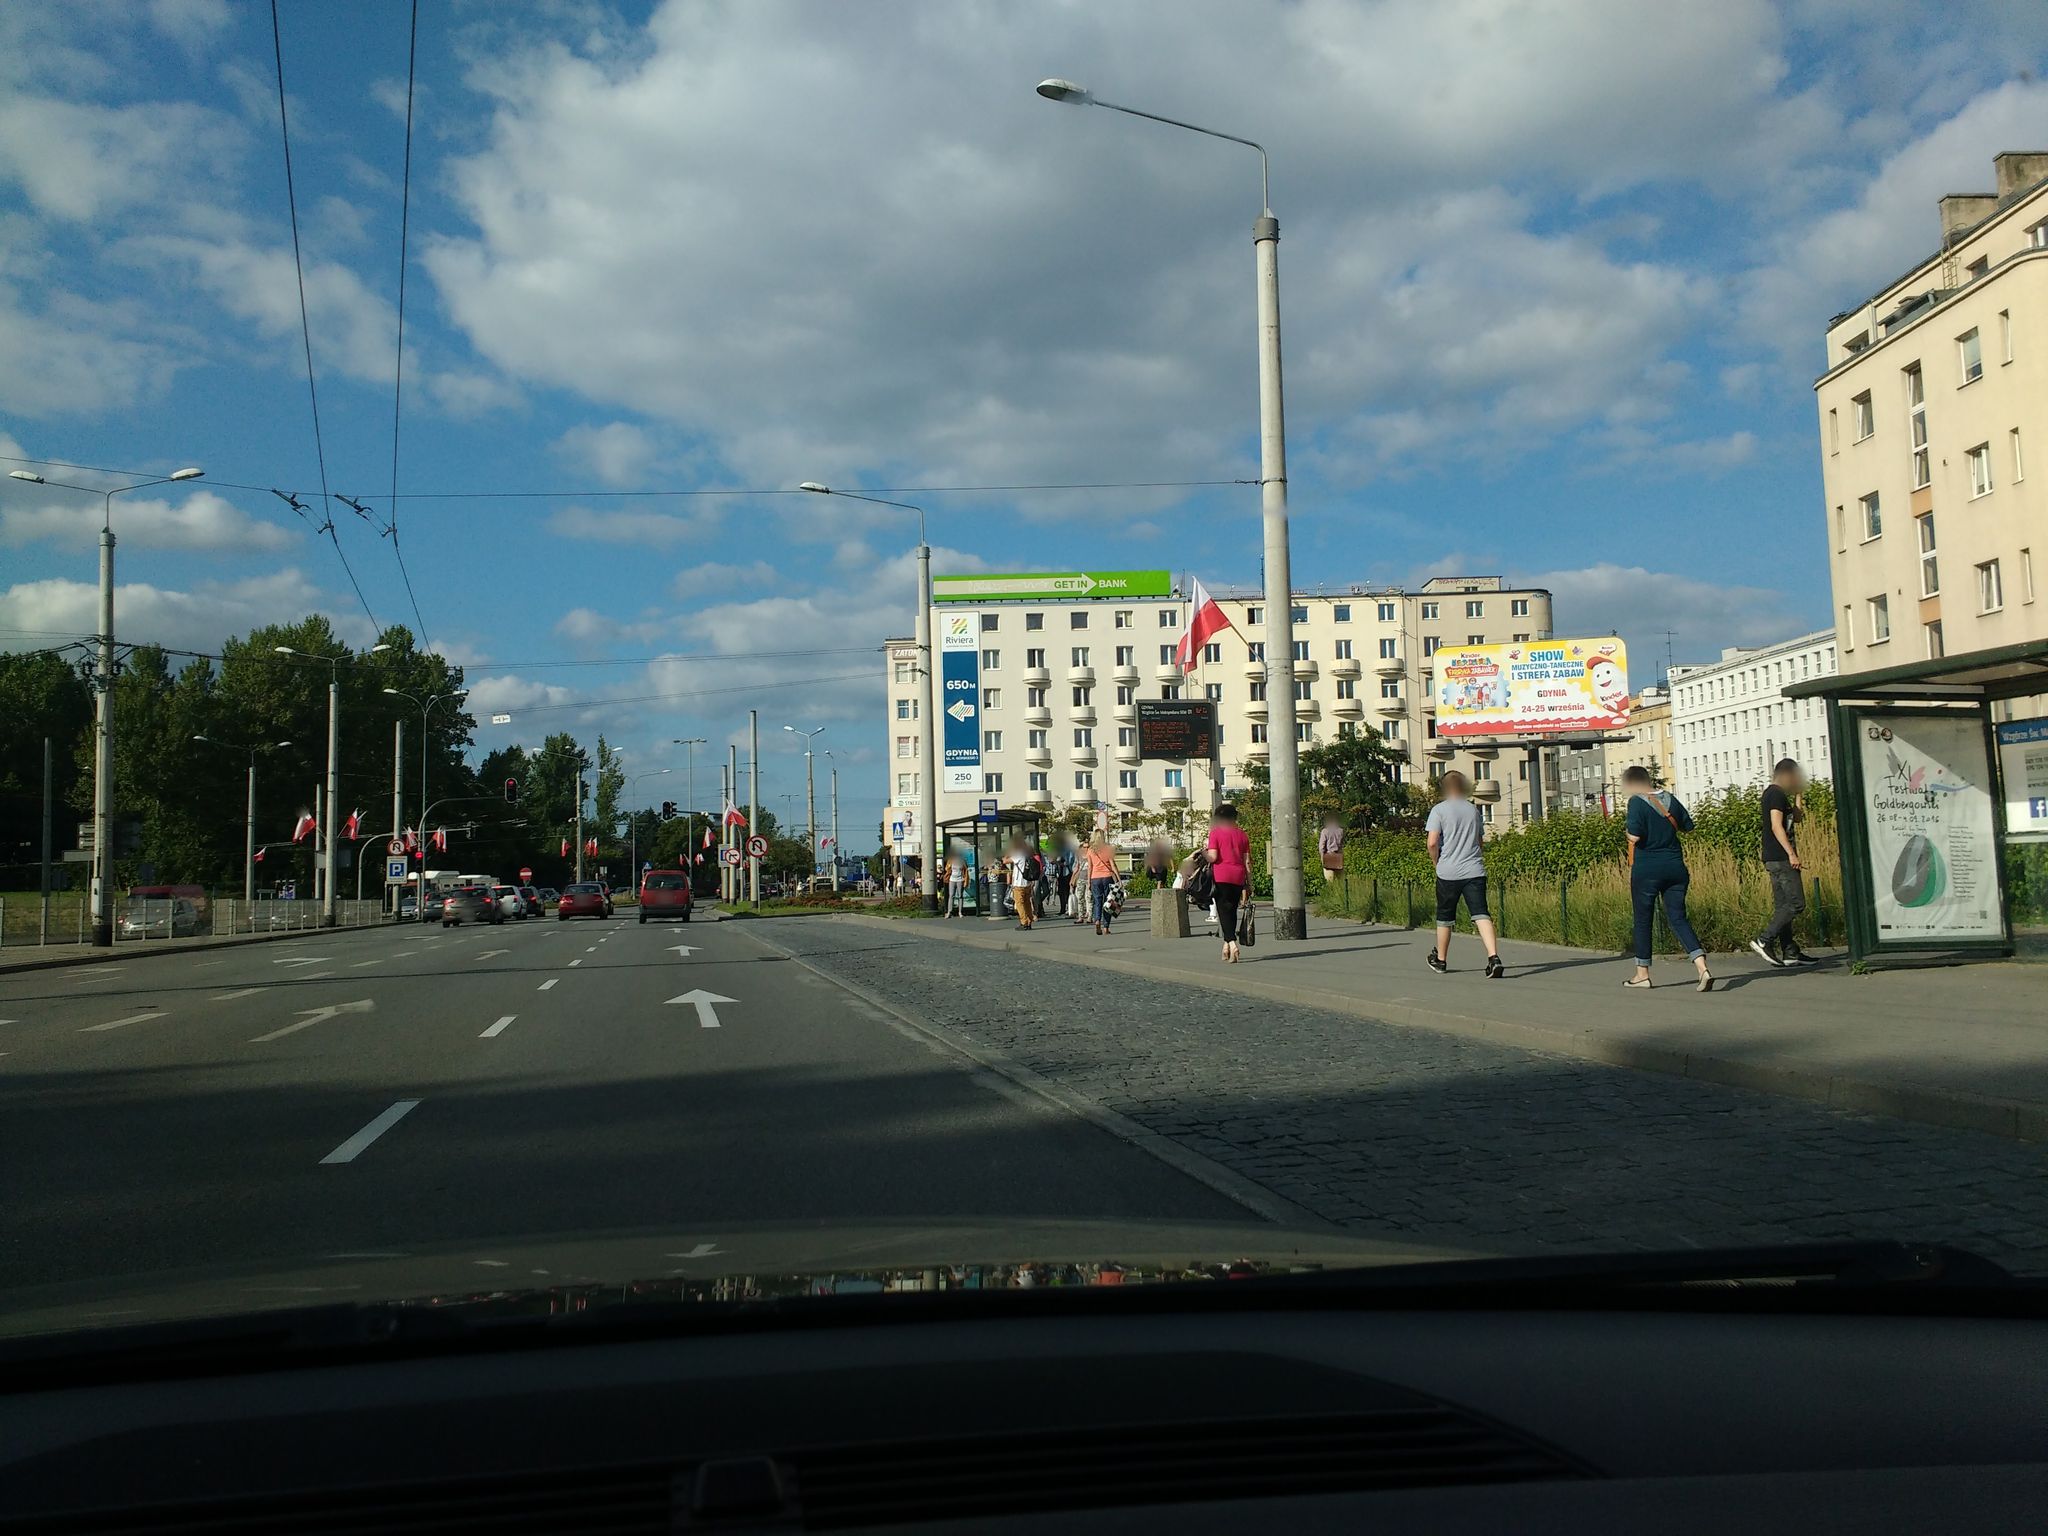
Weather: clear
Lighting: day
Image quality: good
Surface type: driving surface
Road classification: bus_stop
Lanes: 4
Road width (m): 12.0
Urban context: urban centre
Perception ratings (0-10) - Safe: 5.14, Lively: 7.67, Beautiful: 5.03, Boring: 2.04, Depressing: 5.41, Wealthy: 5.8